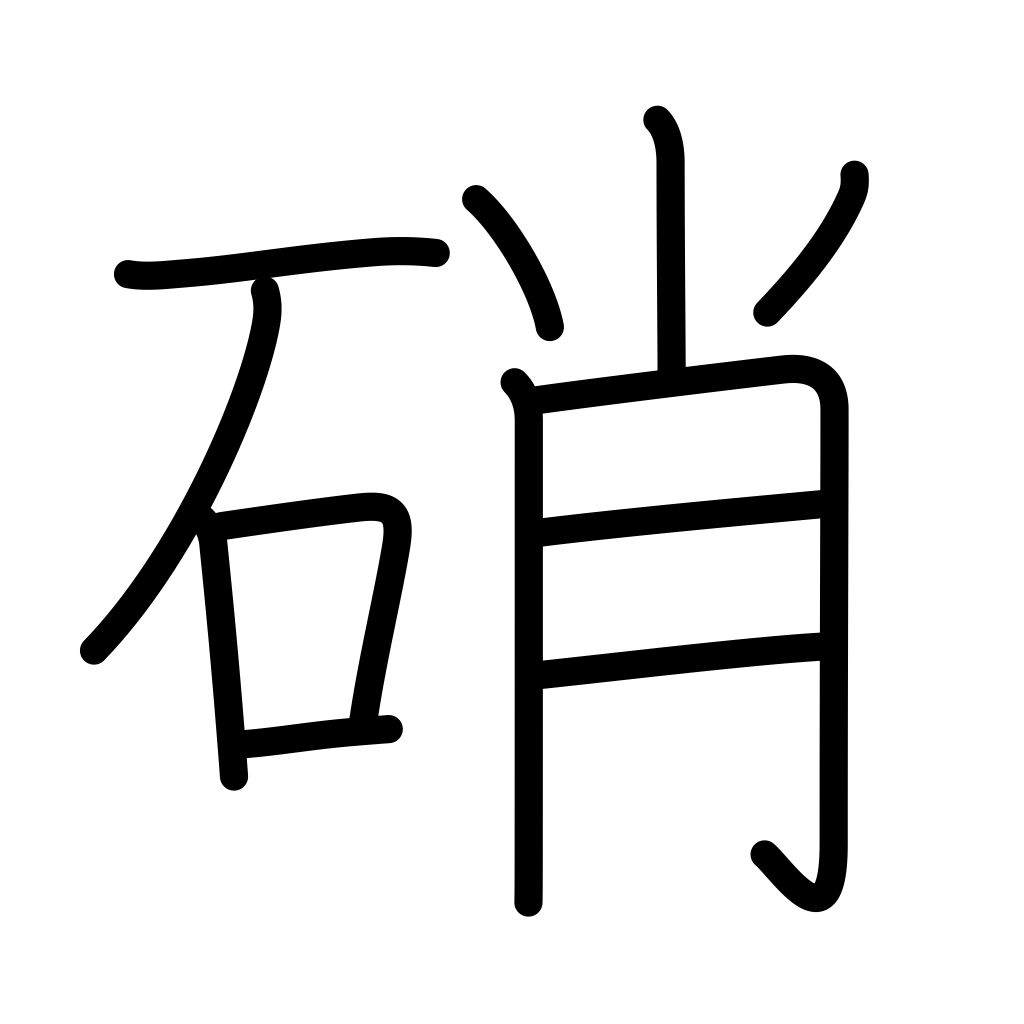
Meaning: nitrate, saltpeter